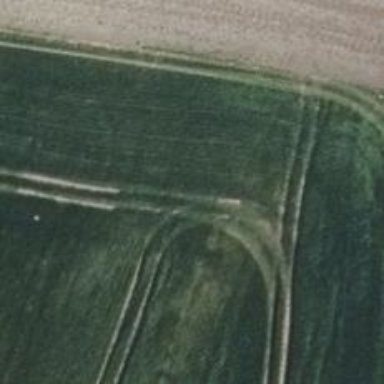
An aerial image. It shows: Track with very rough surface.